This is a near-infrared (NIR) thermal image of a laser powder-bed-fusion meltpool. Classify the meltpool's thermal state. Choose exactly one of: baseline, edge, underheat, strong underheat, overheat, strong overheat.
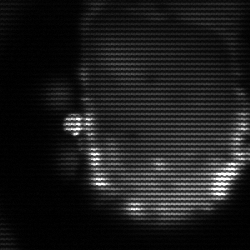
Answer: baseline